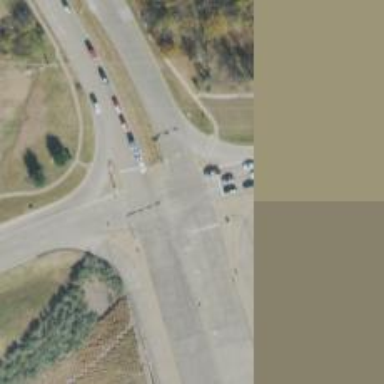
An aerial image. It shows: Secondary road.